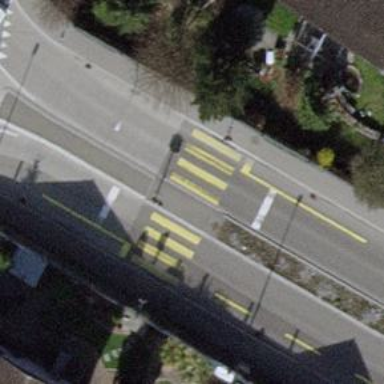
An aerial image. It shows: Road crossing with traffic signals.